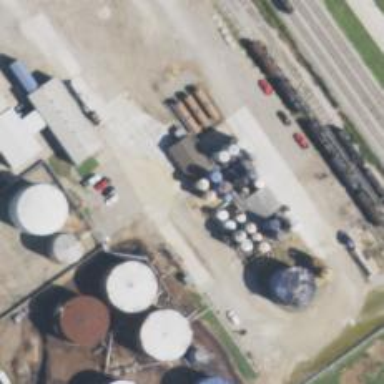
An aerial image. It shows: Storage tank that is man-made.